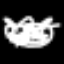
Label: pants